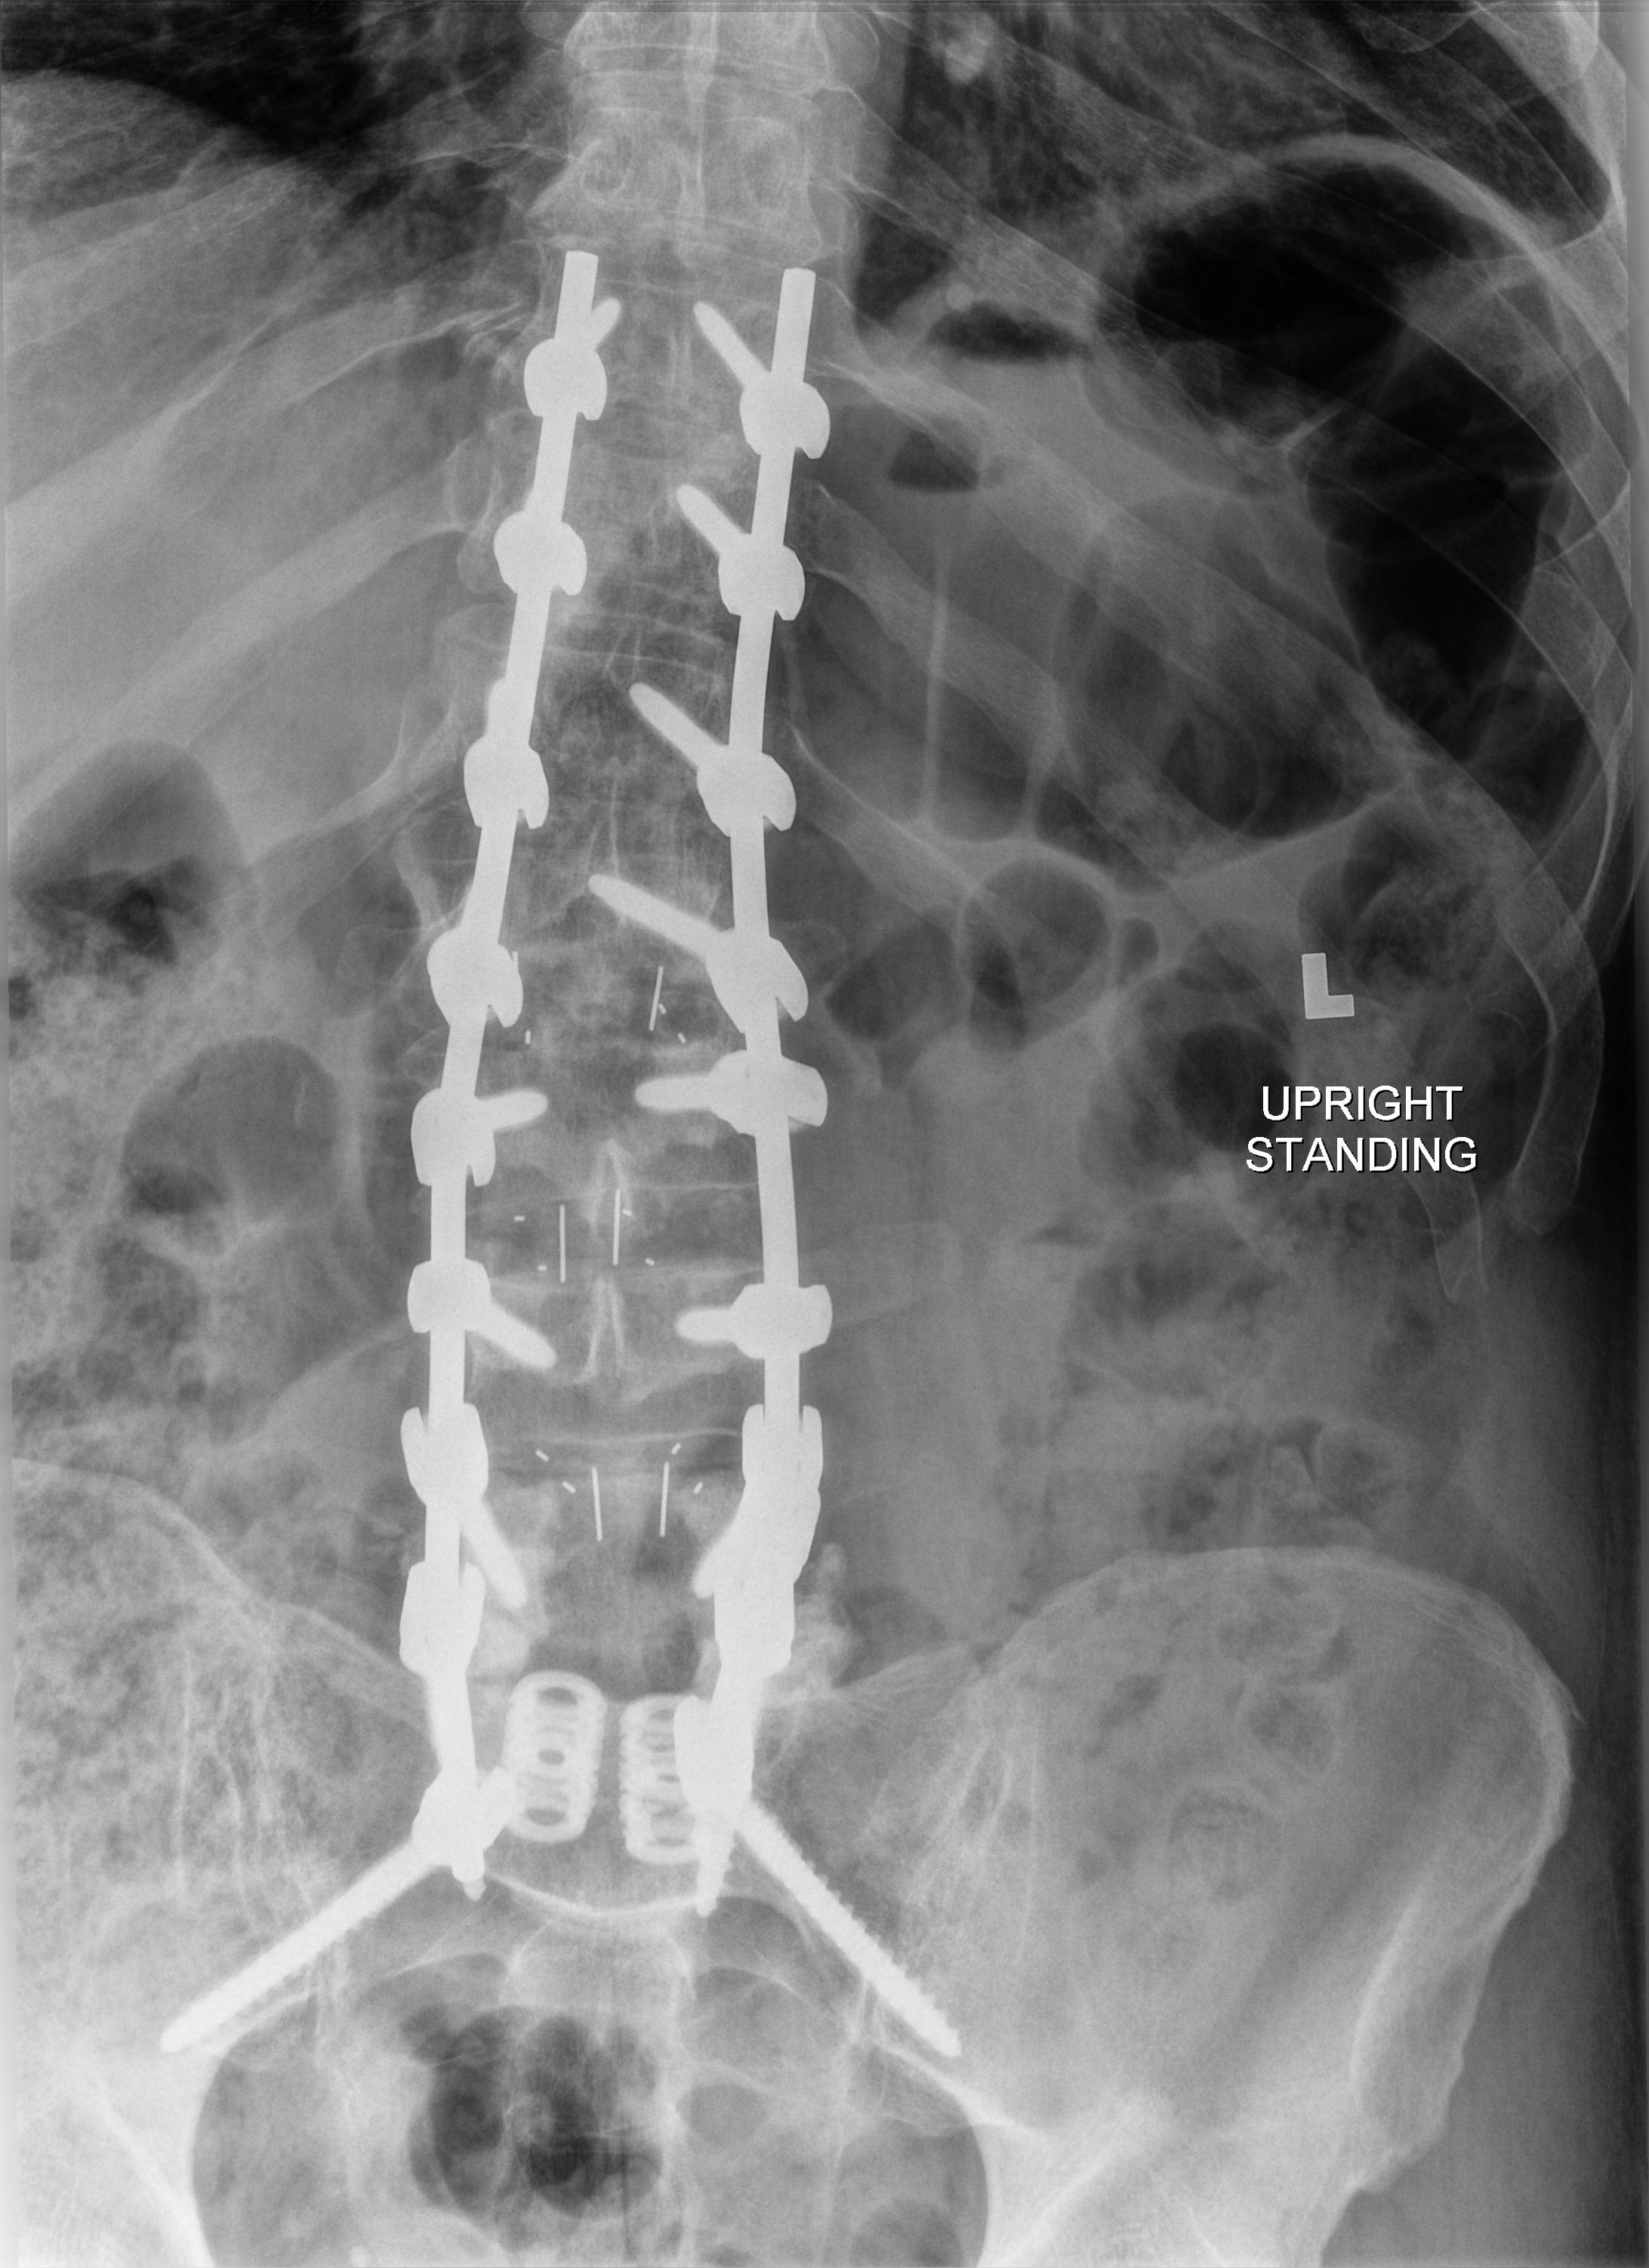
View: AP
Implant manufacturer: medtronic solera